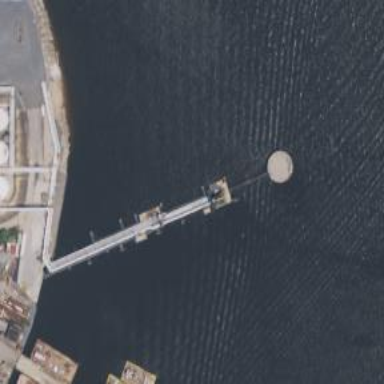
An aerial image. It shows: Man-made pier.